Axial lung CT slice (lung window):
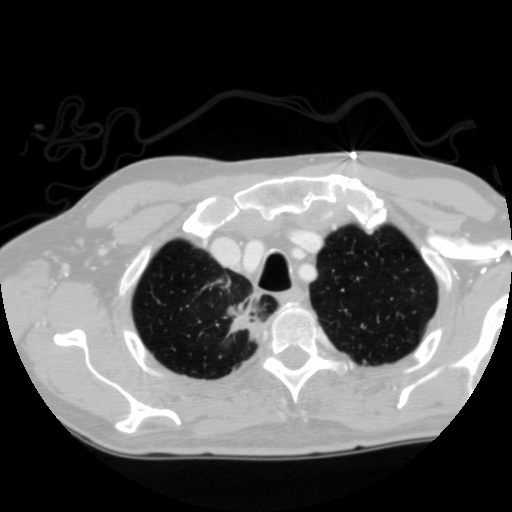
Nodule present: no